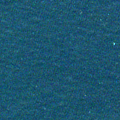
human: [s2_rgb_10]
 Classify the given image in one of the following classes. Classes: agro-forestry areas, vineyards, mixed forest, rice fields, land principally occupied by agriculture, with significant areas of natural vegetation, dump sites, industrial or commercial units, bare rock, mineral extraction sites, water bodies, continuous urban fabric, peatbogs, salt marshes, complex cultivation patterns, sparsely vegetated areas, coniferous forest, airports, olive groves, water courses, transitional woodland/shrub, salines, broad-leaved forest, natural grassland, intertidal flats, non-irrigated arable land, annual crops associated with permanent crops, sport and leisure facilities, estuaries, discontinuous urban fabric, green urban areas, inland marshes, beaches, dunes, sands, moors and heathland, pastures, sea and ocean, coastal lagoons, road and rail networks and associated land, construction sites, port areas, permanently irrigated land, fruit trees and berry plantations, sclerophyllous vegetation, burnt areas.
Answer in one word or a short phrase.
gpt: sea and ocean